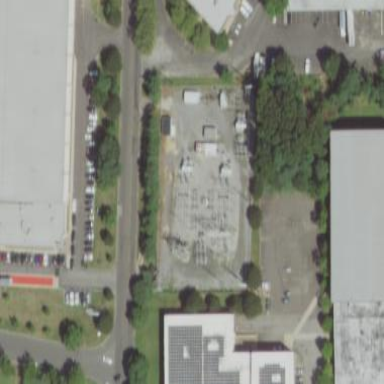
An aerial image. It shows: Power substation.